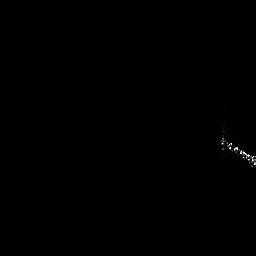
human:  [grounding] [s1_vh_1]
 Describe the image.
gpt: In the satellite image, there is  <ref>1 large ship </ref> <box>[[84, 48, 99, 66, 0]]</box> located at right.